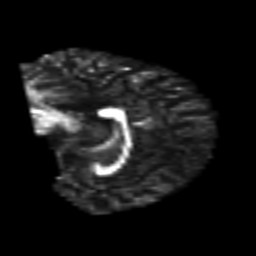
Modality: FA
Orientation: sagittal
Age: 25
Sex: male
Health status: healthy